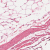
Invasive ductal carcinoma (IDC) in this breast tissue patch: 0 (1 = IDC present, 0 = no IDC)